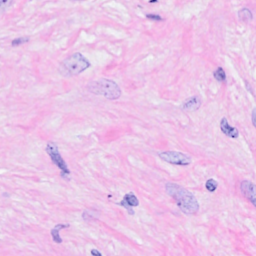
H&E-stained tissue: Breast